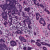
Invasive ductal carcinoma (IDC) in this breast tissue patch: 1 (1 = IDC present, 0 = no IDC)